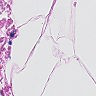
Metastatic tissue present: no